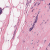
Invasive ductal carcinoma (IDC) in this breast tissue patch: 1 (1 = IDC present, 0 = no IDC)